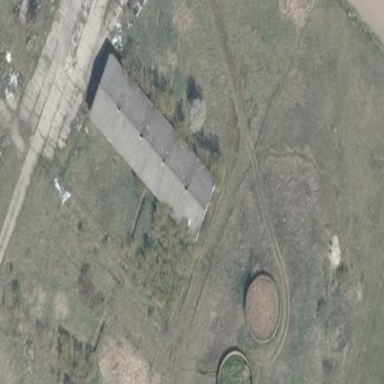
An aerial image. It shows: Farm auxiliary building.